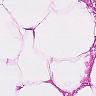
Metastatic tissue present: no